Field crop: maize
Growth stage: 1
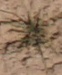
Species: lolium